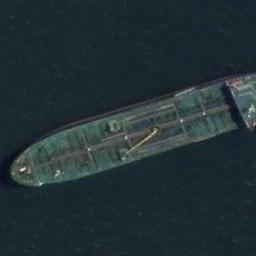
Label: ship